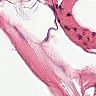
Metastatic tissue present: no